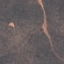
Land use / land cover class: HerbaceousVegetation